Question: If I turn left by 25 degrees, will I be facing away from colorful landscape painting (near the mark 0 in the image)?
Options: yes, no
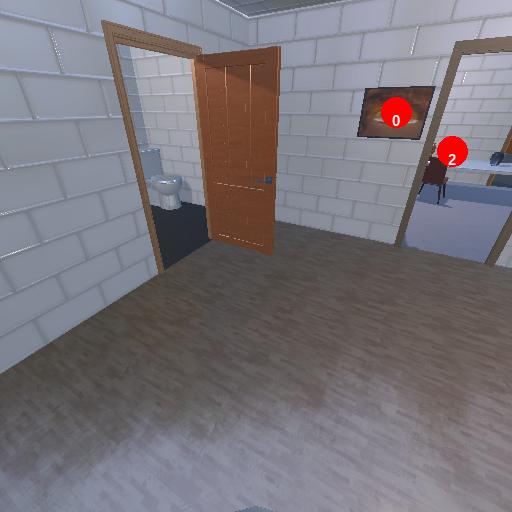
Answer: yes